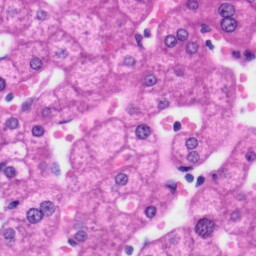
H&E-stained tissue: Liver